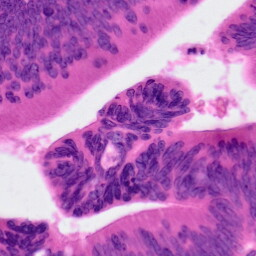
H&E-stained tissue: Colon